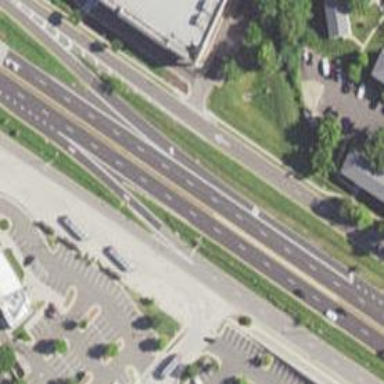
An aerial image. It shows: Trunk link highway.